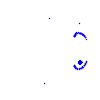
Particle: electron